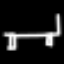
Label: bed